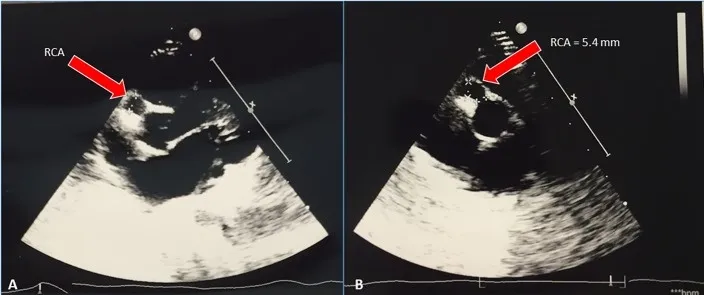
Heart ultrasound showing right coronary artery aneurism (RCA).
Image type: radiology (ultrasound)